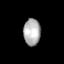
Tissue: lung
Cell type: Endothelial cells
Senescence score: 0.5554
Nuclear area (px): 441
Mean DAPI intensity: 177.619